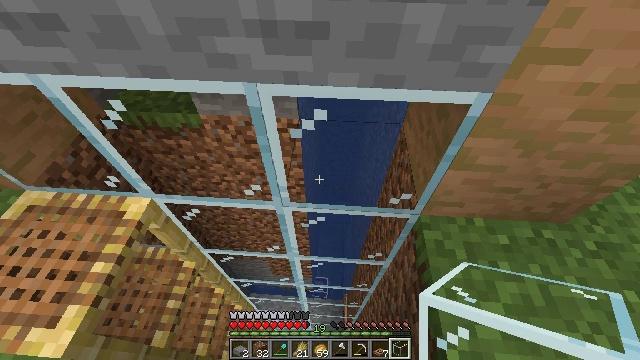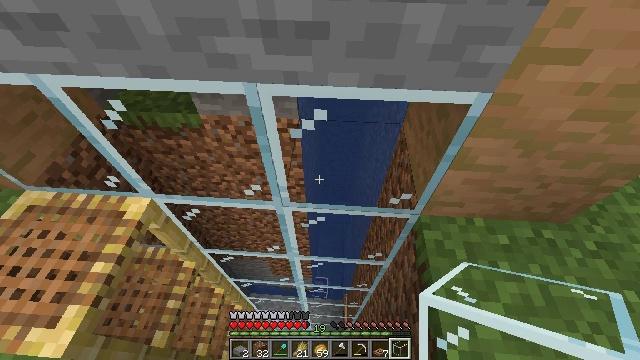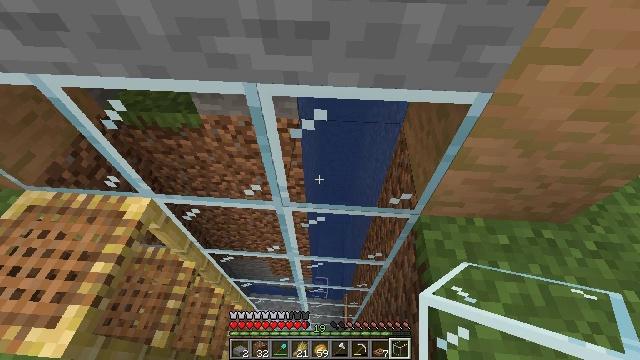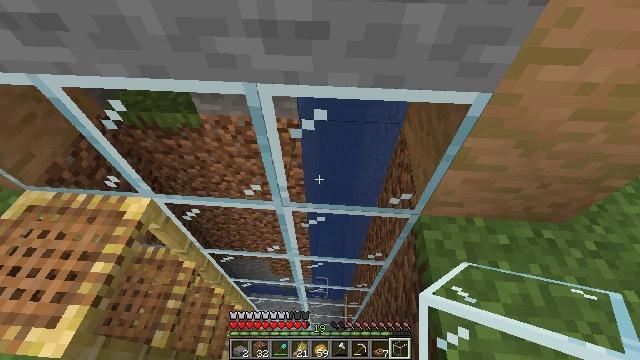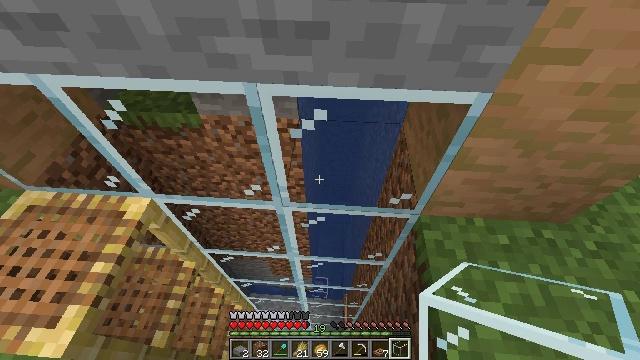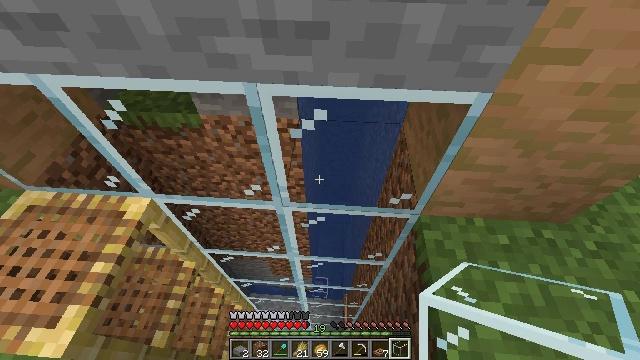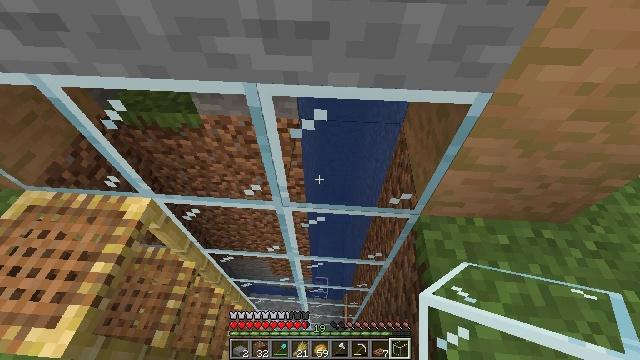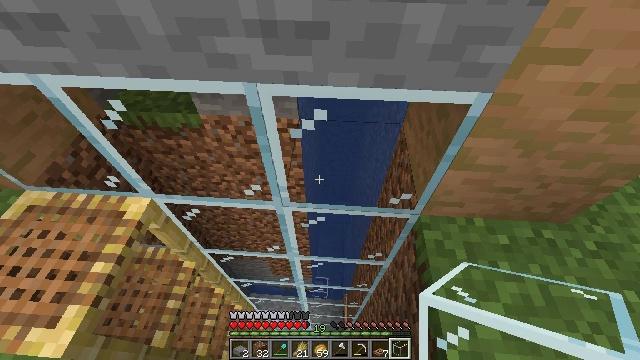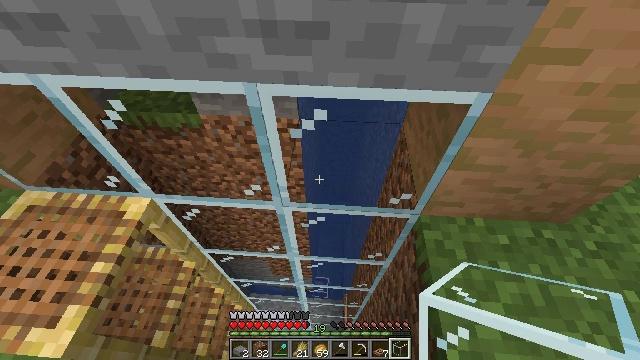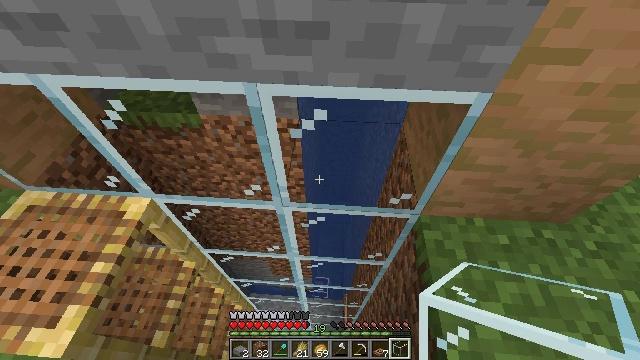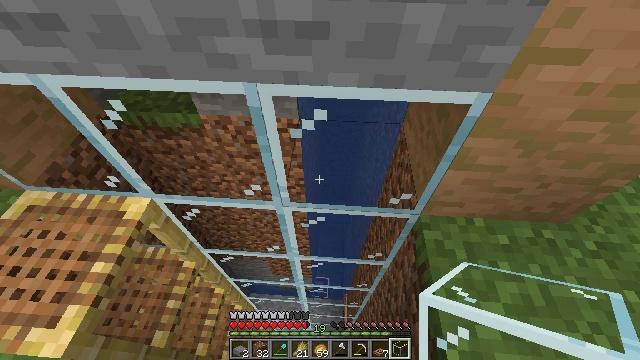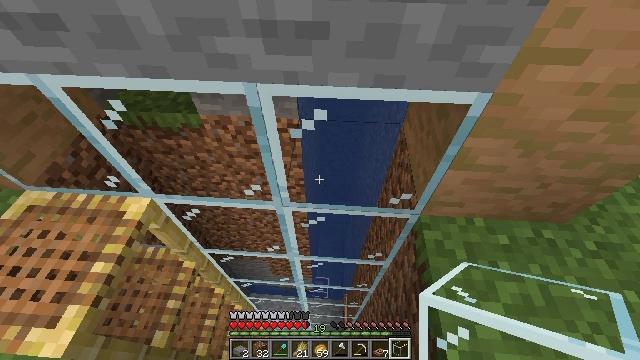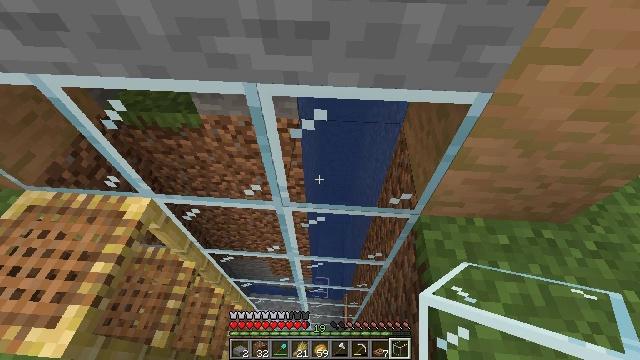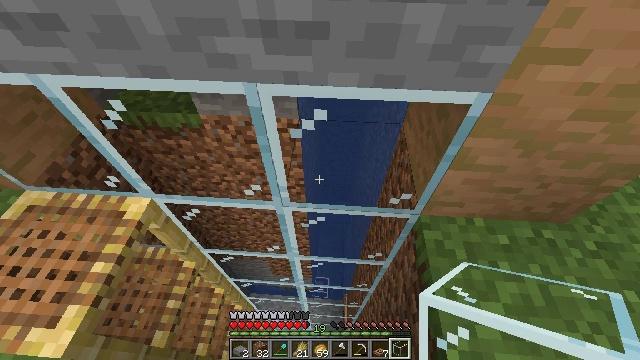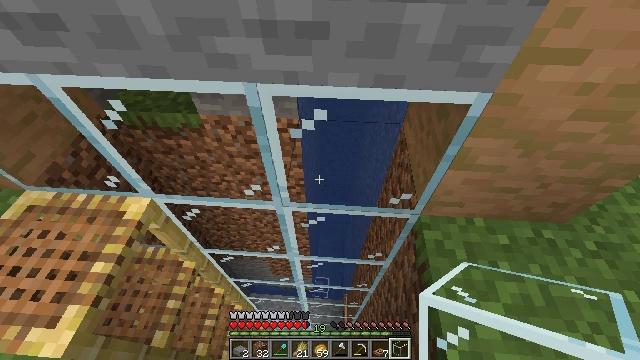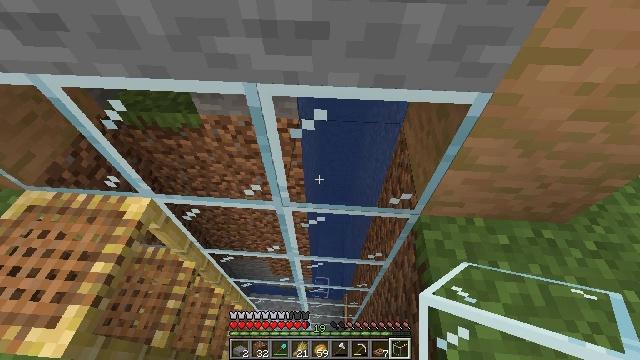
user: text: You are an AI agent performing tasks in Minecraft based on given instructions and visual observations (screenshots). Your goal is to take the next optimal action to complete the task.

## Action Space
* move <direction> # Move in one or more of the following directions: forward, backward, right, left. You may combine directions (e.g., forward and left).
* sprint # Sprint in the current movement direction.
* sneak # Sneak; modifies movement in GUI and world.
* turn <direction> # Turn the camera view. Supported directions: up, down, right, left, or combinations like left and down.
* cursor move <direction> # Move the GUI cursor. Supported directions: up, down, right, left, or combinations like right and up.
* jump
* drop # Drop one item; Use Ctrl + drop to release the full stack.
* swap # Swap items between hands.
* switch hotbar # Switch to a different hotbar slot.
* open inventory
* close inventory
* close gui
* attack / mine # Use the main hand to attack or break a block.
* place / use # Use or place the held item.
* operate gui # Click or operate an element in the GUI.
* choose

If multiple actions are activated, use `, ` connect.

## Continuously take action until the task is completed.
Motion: motion action
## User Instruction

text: Use jungle wood planks and sticks to make a jungle sign.
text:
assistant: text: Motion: no_op
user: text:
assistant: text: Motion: no_op
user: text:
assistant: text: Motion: no_op
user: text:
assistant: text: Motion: no_op
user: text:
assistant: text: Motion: no_op
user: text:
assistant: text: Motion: no_op
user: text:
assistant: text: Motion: no_op
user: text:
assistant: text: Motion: no_op
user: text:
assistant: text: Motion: no_op
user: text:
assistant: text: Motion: no_op
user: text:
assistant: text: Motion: no_op
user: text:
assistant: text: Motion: no_op
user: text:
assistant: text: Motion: no_op
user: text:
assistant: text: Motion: no_op
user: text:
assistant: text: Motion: no_op
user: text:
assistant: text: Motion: no_op
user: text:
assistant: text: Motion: no_op
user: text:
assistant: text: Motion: no_op
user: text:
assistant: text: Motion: no_op
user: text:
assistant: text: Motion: no_op
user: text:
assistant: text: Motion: no_op
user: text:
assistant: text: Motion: no_op
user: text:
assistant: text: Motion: no_op
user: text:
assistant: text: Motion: no_op
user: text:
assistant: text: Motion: no_op
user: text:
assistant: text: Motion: no_op
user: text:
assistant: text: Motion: no_op
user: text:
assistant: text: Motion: no_op
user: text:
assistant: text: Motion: no_op
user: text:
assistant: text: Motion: no_op